Question: All,
I am getting the error: . I am getting this error when I save down a comment. Can anyone point me in the right direction possibly?
'''
class CommentsController < ApplicationController
def create
@topic = Topic.find(params[:topic_id])
@post = @topic.posts.find(params[:post_id])
@comment = @post.comments.new(params.require(:comment).permit(:body))
@comment.save!#save the code down in the database
redirect_to [@topic, @post]
end
end
'''
'''
class Comment < ActiveRecord::Base
belongs_to :post
belongs_to :user
validates :body, length: { minimum: 5 }, presence: true
validates :user_id, presence: true
end
'''

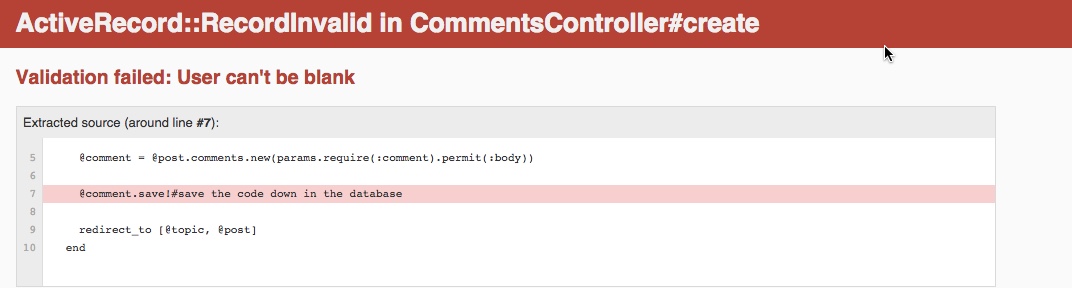
Answer: You are validating the presence of the user in the comment, but the user is not been assigned to the comment.
Before saving the model, try:
'@comment.user = current_user'